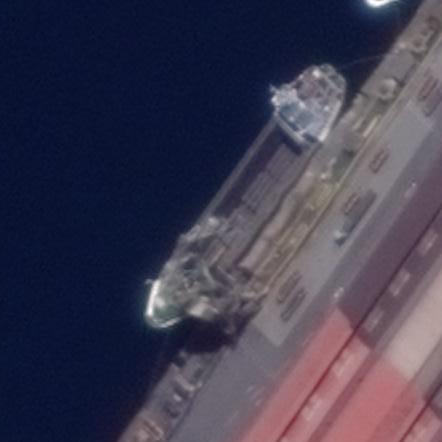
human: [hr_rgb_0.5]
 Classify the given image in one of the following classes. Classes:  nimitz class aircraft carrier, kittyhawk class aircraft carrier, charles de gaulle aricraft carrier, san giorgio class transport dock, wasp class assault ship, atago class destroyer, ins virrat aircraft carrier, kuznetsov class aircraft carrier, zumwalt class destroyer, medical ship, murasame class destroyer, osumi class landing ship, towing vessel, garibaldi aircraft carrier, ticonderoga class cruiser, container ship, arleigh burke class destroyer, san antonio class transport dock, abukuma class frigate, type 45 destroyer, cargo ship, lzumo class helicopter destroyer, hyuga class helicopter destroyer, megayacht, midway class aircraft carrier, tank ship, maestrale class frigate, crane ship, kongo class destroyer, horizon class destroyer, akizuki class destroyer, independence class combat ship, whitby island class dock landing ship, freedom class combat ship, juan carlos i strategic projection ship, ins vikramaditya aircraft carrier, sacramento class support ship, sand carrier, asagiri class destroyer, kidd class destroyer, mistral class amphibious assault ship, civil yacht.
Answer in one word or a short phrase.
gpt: Cargo ship